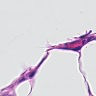
Metastatic tissue present: yes